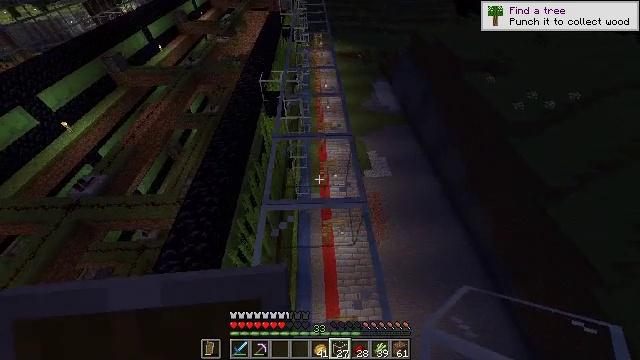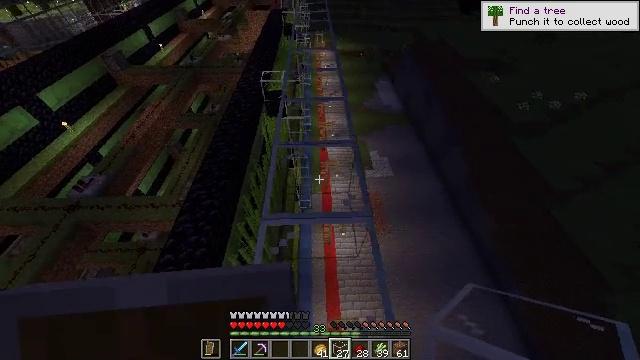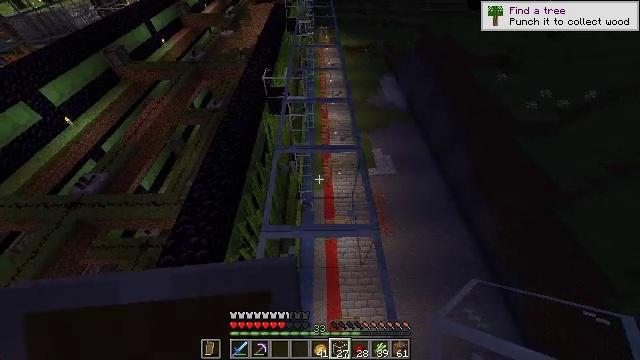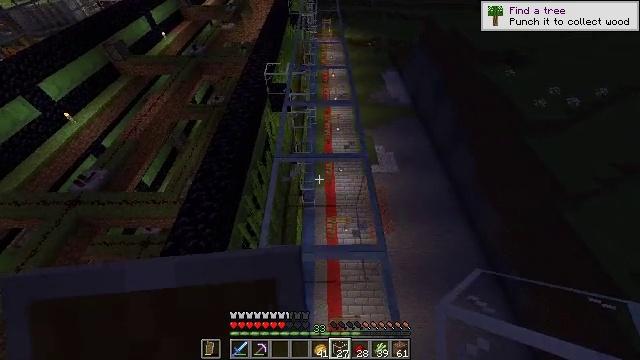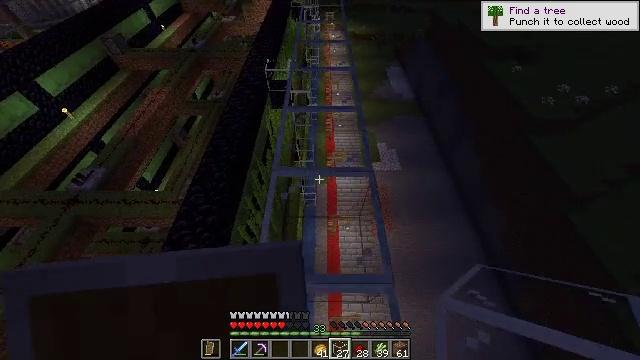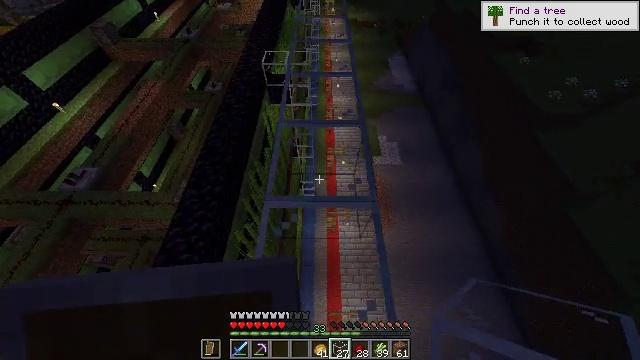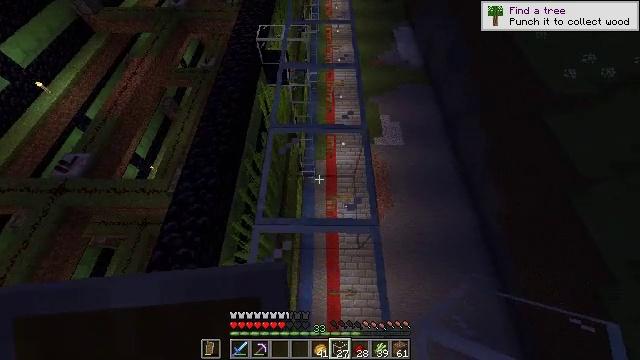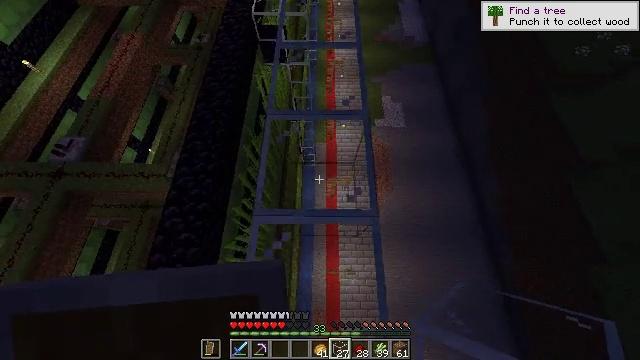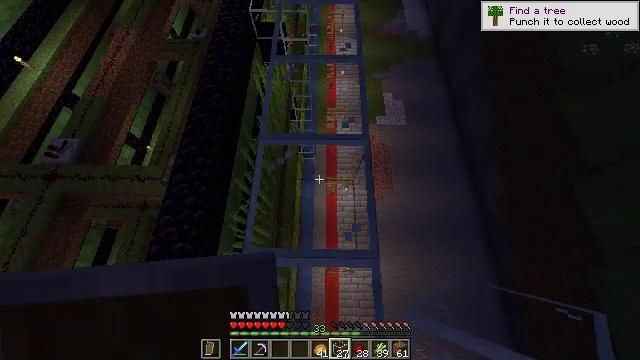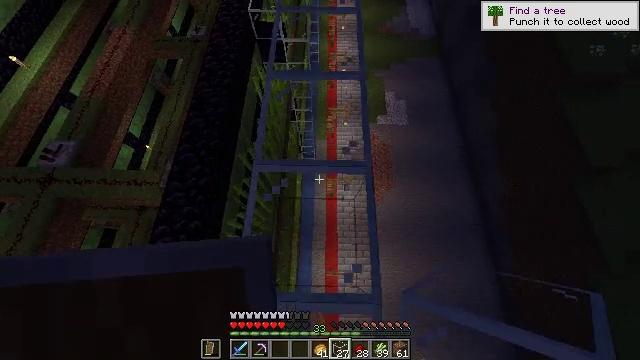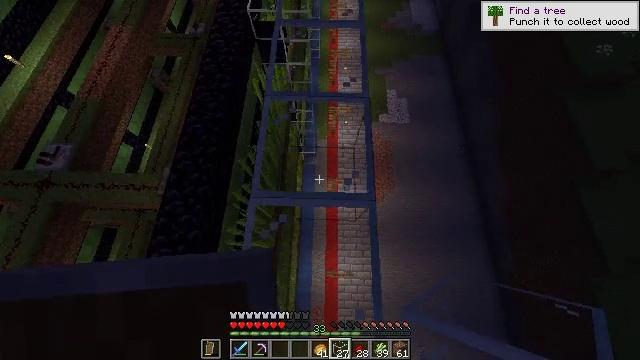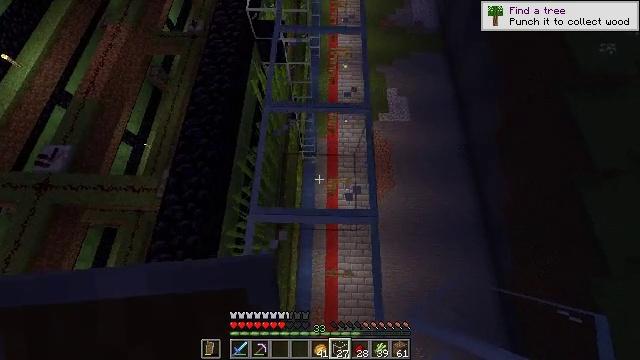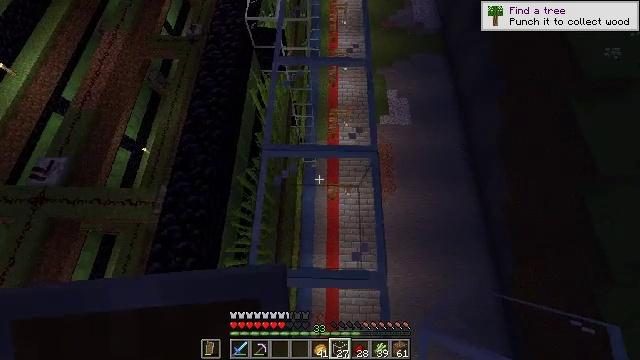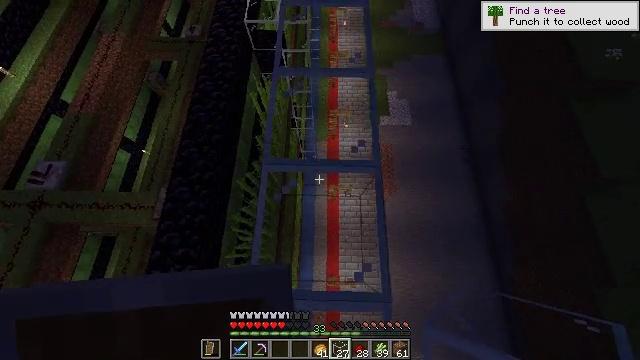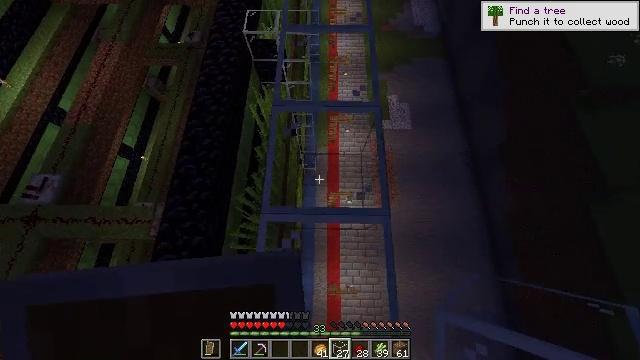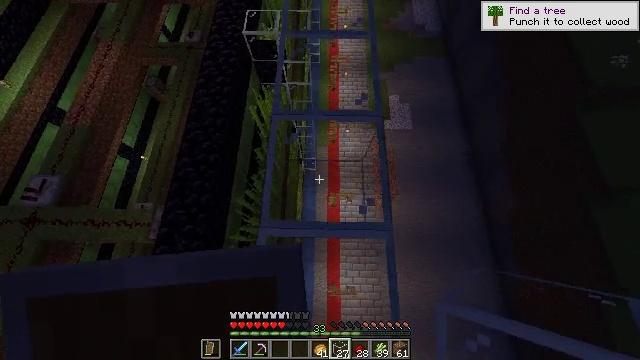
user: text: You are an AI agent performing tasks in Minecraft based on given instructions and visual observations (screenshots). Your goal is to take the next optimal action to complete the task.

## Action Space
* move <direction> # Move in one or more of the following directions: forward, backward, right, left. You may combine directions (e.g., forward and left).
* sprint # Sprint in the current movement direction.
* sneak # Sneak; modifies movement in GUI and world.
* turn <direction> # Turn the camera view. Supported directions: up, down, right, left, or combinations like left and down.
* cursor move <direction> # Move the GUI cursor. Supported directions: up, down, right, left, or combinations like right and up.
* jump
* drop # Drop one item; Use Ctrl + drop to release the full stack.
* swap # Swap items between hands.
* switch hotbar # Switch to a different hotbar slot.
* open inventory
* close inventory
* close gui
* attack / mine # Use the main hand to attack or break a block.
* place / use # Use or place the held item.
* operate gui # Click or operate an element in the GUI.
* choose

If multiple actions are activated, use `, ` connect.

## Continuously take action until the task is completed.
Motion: motion action
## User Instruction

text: Break the glass block.
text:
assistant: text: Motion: move forward
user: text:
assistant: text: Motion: move forward, turn down
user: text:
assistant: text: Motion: move forward, turn down
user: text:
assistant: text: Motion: move forward, turn down
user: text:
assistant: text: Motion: move forward, turn down
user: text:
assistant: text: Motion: move forward, turn down
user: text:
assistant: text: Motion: move forward, turn down
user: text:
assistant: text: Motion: move forward, turn down
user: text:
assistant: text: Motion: move forward
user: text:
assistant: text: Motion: move forward
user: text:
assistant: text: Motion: move forward
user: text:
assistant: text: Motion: move forward
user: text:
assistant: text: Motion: move forward
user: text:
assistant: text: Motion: move forward
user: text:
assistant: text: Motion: move forward
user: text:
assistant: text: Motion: move forward
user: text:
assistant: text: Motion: move forward
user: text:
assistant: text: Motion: move forward
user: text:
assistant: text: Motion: move forward
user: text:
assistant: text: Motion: move forward
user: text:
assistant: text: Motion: move forward
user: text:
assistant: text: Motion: move forward
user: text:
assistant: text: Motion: move forward
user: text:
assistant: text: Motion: move forward
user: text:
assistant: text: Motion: move forward
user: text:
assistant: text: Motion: move forward
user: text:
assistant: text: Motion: move forward
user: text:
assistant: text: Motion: move forward
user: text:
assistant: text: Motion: move forward
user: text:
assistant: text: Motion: move forward